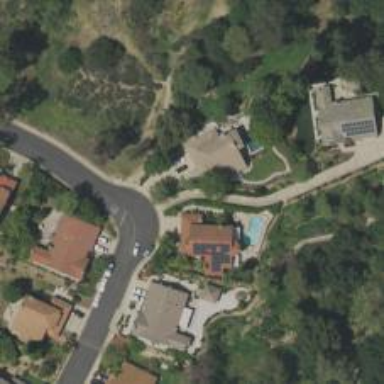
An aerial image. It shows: Driveway leading to service road.